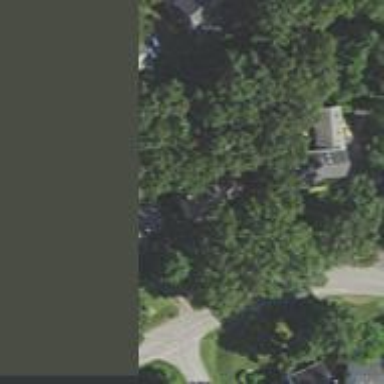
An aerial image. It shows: Driveway.